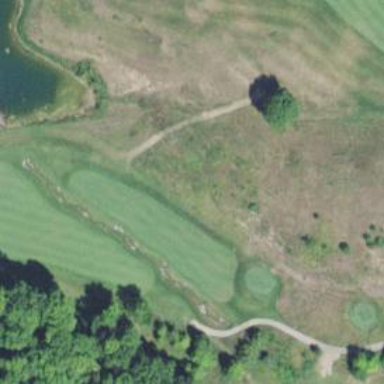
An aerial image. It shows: Grassy area designated as golf fairway.